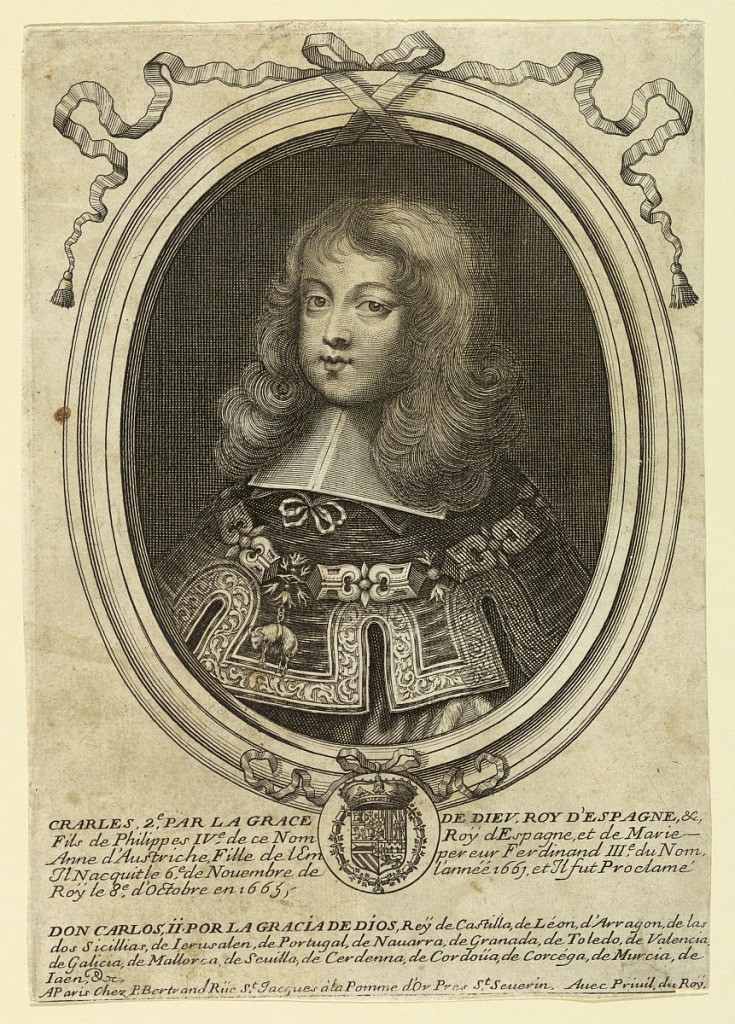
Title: Portrait of Charles II of Spain (1661-1700)
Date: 1665-1670
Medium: Engraving on paper
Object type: Print
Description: Charles II as a young boy of about six years of age at the time he was proclaimed king. The handsome boy with long blond hair is depicted in three-quarter view to left. He wears the royal robe with the order of Toison d'or; his name inscribed on the frame, below.